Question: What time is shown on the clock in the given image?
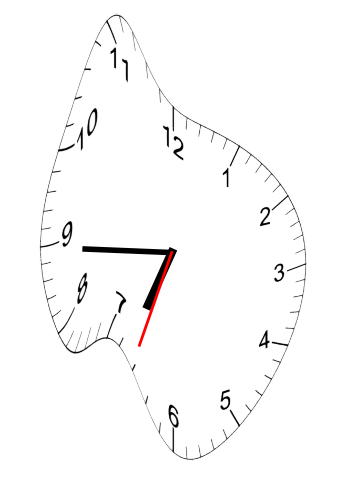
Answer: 06:44:33